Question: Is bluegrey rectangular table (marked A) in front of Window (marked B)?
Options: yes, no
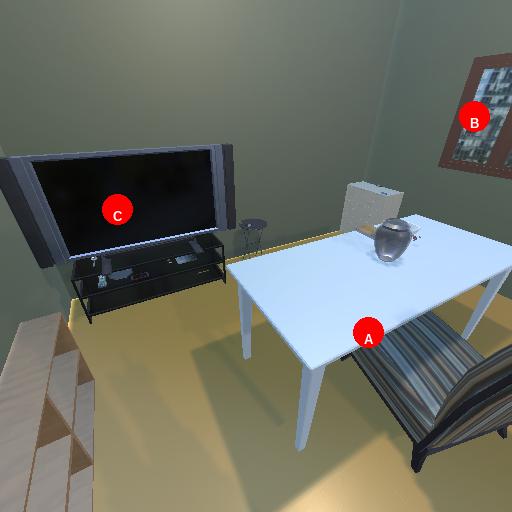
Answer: yes